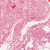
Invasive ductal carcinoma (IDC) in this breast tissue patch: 0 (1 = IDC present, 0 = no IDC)